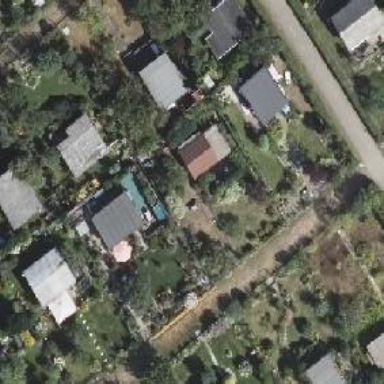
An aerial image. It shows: Plot in the allotments.